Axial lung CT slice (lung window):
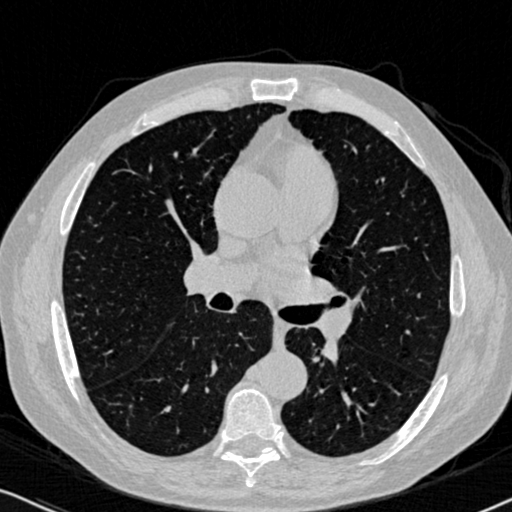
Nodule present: no